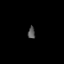
Tissue: lung
Cell type: Endothelial cells
Senescence score: 0.7113
Nuclear area (px): 82
Mean DAPI intensity: 87.244